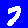
Digit: 7